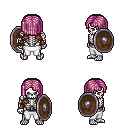
a pixel art fantasy rpg character, male body template, skeleton, leather shoulder armor, white pants, pink pageboy hairstyle, cloth bracers, shield, four views (front, back, left, right), 2x2 character sprite sheet, small pixel art, hard edges, no anti-aliasing